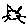
Label: cat